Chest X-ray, PA view. Patient: 52 years old, sex F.
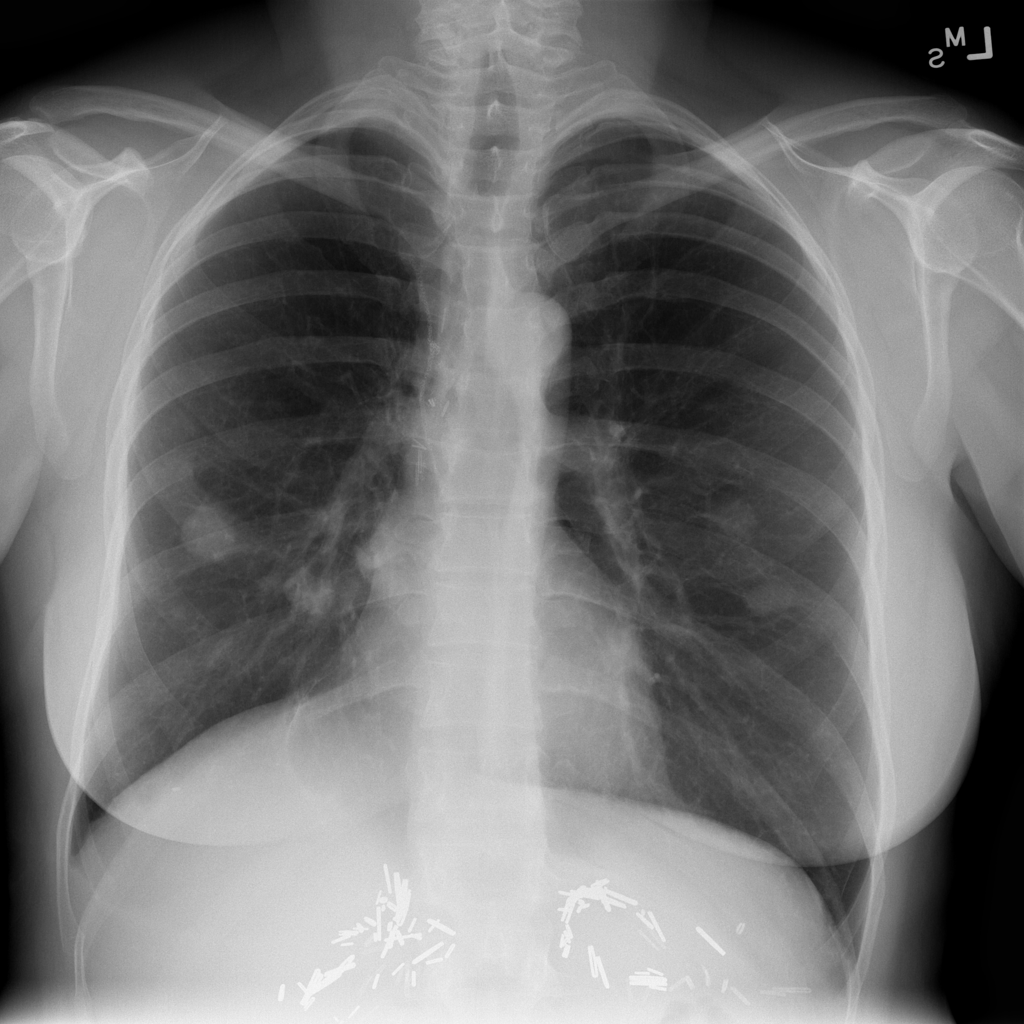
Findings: Nodule